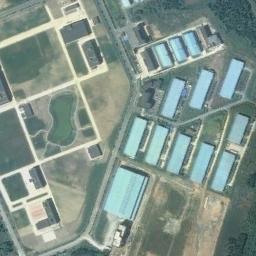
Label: industrial_area